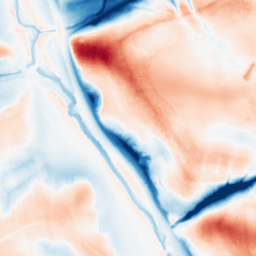
Category: classical
Decomposition family: gaussian_anisotropic
Decomposition parameters: sigma_x: 10
sigma_y: 20
Upsampling method: quadratic
Upsampling parameters: scale: 2
Upsampling scale: 2